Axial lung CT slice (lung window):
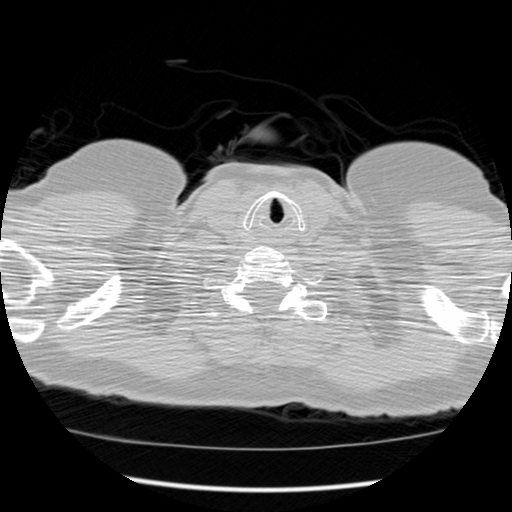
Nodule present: no